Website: walmart
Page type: receipt
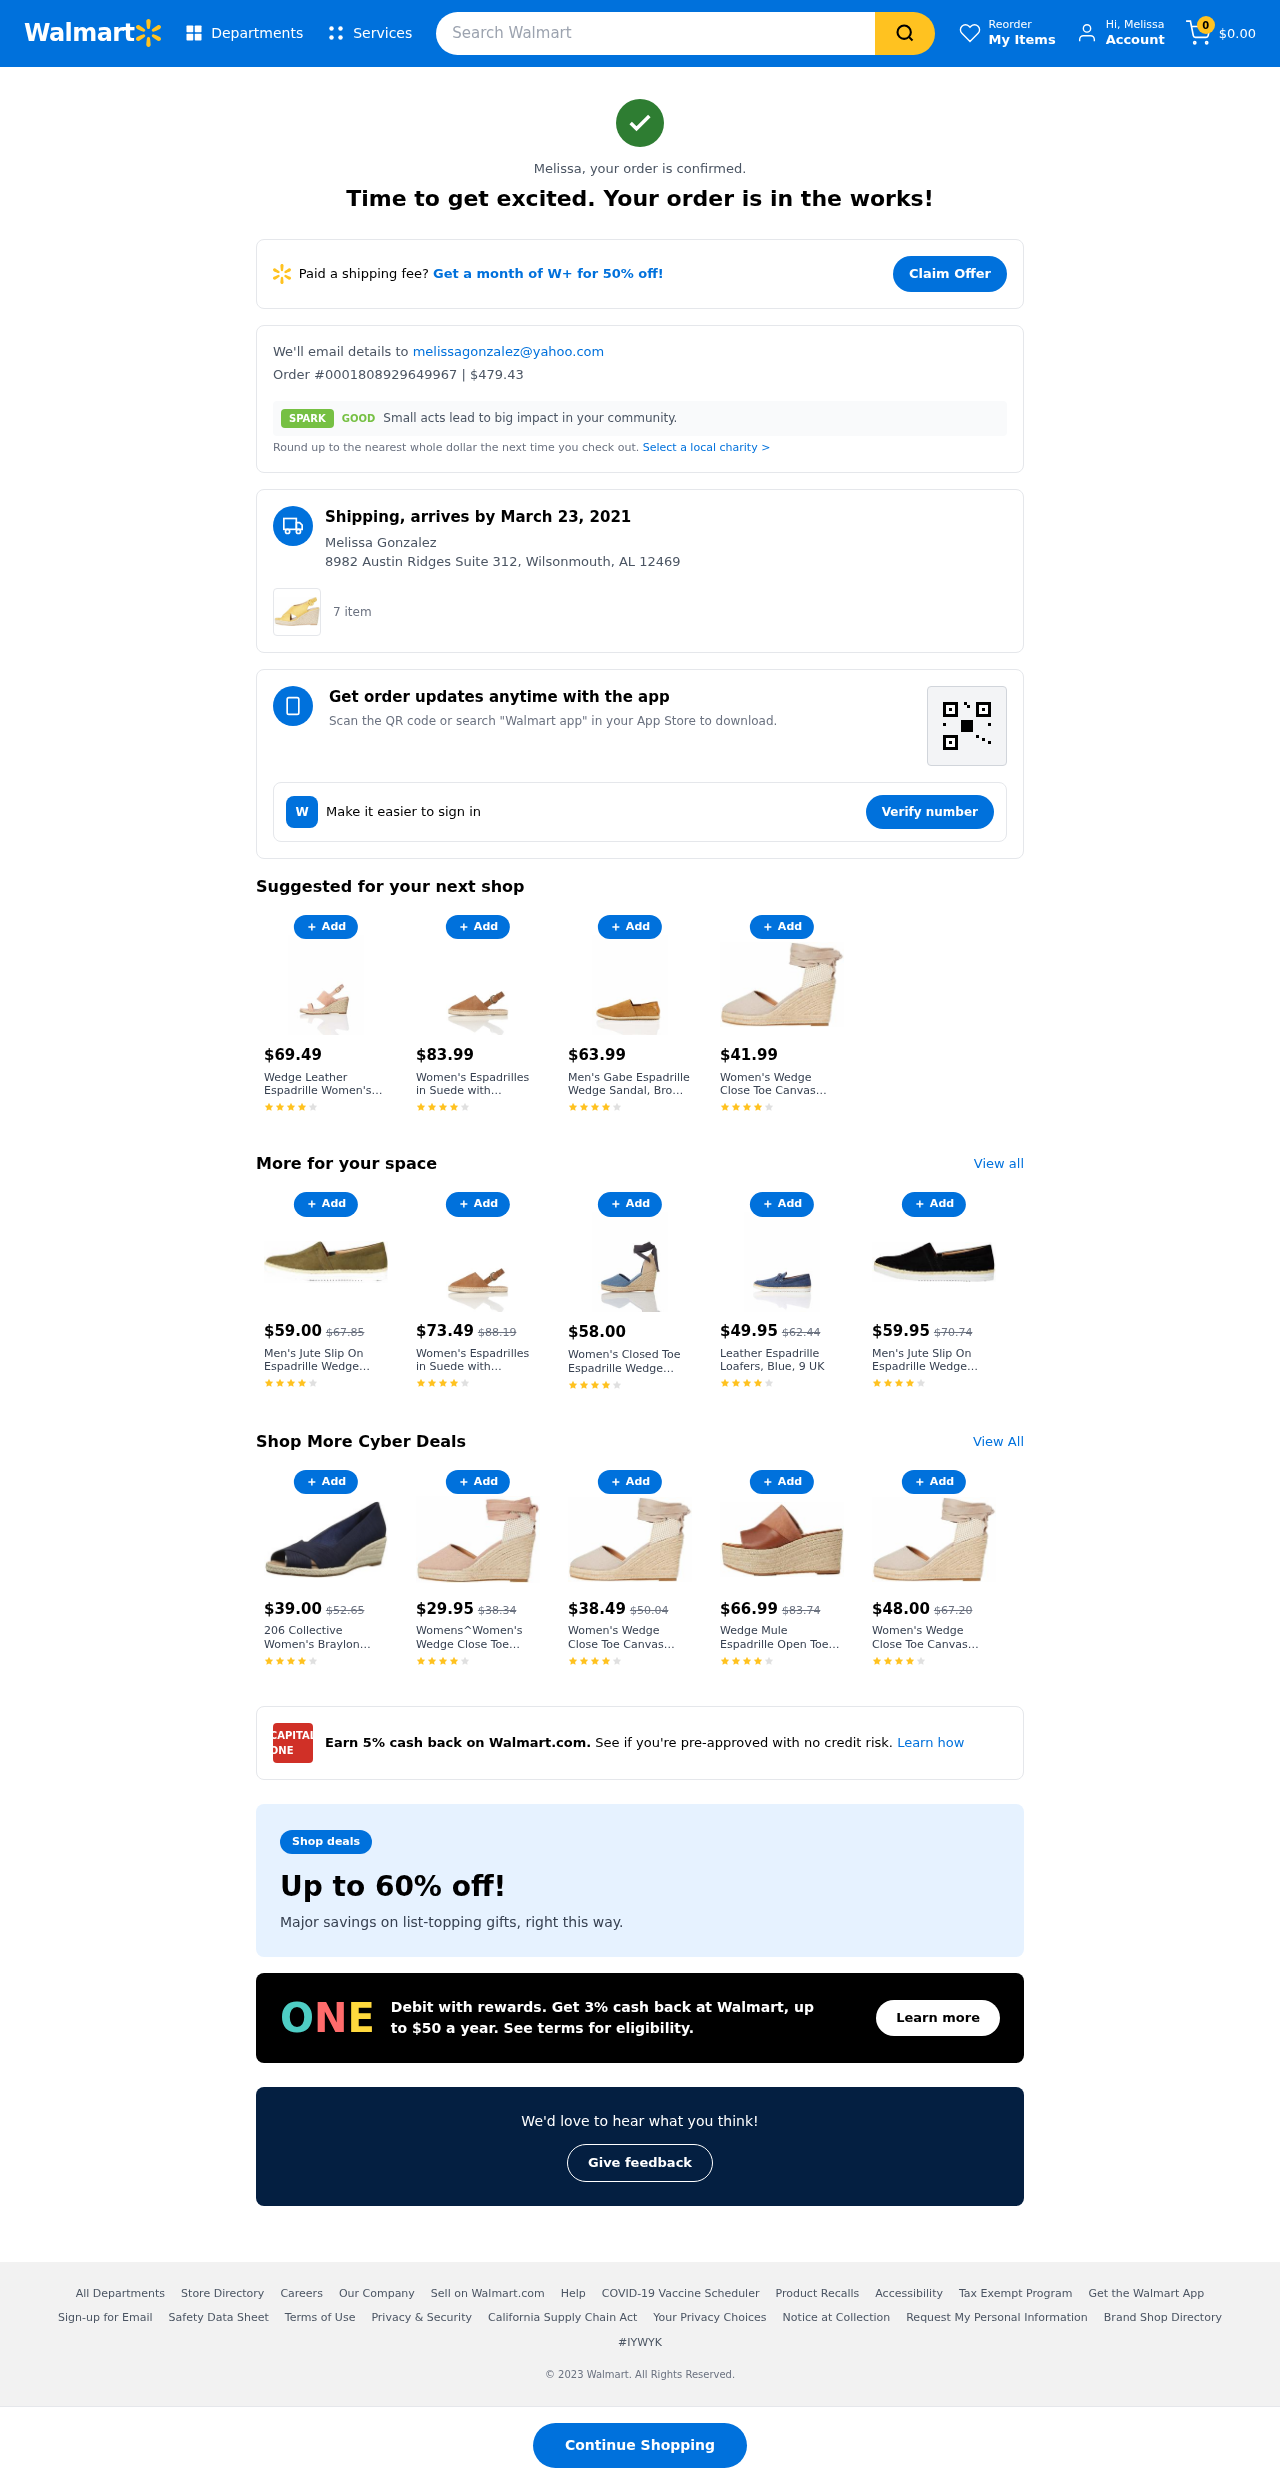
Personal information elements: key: PII_EMAIL
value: melissagonzalez@yahoo.com
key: PII_FIRSTNAME
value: Melissa
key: PII_FULLNAME
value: Melissa Gonzalez
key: PII_ADDRESS
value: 8982 Austin Ridges Suite 312, Wilsonmouth, AL 12469
Product elements: key: PRODUCT10_NAME
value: Men's Jute Slip On Espadrille Wedge Sandal, Black Black, 8 UK
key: PRODUCT10_PRICE
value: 59.95
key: PRODUCT11_NAME
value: The Drop Women's Listilla Espadrille Flatform Ankle Strap Sandal, Microsuede Cognac, 6.5
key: PRODUCT11_PRICE
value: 33.99
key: PRODUCT12_NAME
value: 206 Collective Women's Braylon Open-Toe Espadrille Wedge-Low Sandal, navy silk, 7 B US
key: PRODUCT12_PRICE
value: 39
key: PRODUCT13_NAME
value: Womens^Women's Wedge Close Toe Canvas Espadrille Sandal, Pink, 8 us
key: PRODUCT13_PRICE
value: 29.95
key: PRODUCT14_NAME
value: Women's Wedge Close Toe Canvas Espadrille Sandal, Beige, 6 us
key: PRODUCT14_PRICE
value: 38.49
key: PRODUCT15_NAME
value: Wedge Mule Espadrille Open Toe Sandals, Brown Tan), 5 UK
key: PRODUCT15_PRICE
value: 66.99
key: PRODUCT16_NAME
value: Women's Wedge Close Toe Canvas Espadrille Sandal, Beige, 8 us
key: PRODUCT16_PRICE
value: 48
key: PRODUCT17_NAME
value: Women's 137.269 Open Back Slippers, Black, 8 us
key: PRODUCT17_PRICE
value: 47.49
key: PRODUCT1_QUANTITY
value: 7
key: PRODUCT2_NAME
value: Wedge Leather Espadrille Women's Peeptoe Sandals
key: PRODUCT2_PRICE
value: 69.49
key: PRODUCT3_NAME
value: Women's Espadrilles in Suede with Slingback and Buckle, Brown (Tan), 6 UK
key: PRODUCT3_PRICE
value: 83.99
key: PRODUCT4_NAME
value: Men's Gabe Espadrille Wedge Sandal, Brown Tan, US:7
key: PRODUCT4_PRICE
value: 63.99
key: PRODUCT5_NAME
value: Women's Wedge Close Toe Canvas Espadrille Sandal, Beige, 6 us
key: PRODUCT5_PRICE
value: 41.99
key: PRODUCT6_NAME
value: Men's Jute Slip On Espadrille Wedge Sandal, Green Khaki, 9 UK
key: PRODUCT6_PRICE
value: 59
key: PRODUCT7_NAME
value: Women's Espadrilles in Suede with Slingback and Buckle, Brown (Tan), 5 UK
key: PRODUCT7_PRICE
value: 73.49
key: PRODUCT8_NAME
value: Women's Closed Toe Espadrille Wedge Sandal Blue Denim, US 8
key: PRODUCT8_PRICE
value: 58
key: PRODUCT9_NAME
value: Leather Espadrille Loafers, Blue, 9 UK
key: PRODUCT9_PRICE
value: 49.95
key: PRODUCT6_ORIGINAL_PRICE
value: $67.85
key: PRODUCT7_ORIGINAL_PRICE
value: $88.19
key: PRODUCT9_ORIGINAL_PRICE
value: $62.44
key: PRODUCT10_ORIGINAL_PRICE
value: $70.74
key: PRODUCT11_ORIGINAL_PRICE
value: $41.47
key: PRODUCT12_ORIGINAL_PRICE
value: $52.65
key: PRODUCT13_ORIGINAL_PRICE
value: $38.34
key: PRODUCT14_ORIGINAL_PRICE
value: $50.04
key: PRODUCT15_ORIGINAL_PRICE
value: $83.74
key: PRODUCT16_ORIGINAL_PRICE
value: $67.20
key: PRODUCT17_ORIGINAL_PRICE
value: $62.69
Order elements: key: ORDER_NUM_ITEMS
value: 0
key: ORDER_TOTAL
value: $0.00
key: ORDER_ID
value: #0001808929649967
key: ORDER_TOTAL
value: $479.43
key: ORDER_DELIVERY_DATE
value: March 23, 2021
Search elements: key: HEADER_SEARCH
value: Search Walmart